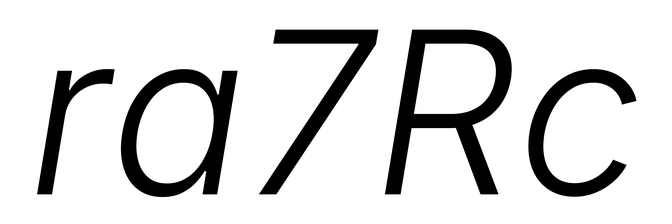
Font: Inter-Italic_Light_Italic